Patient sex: F
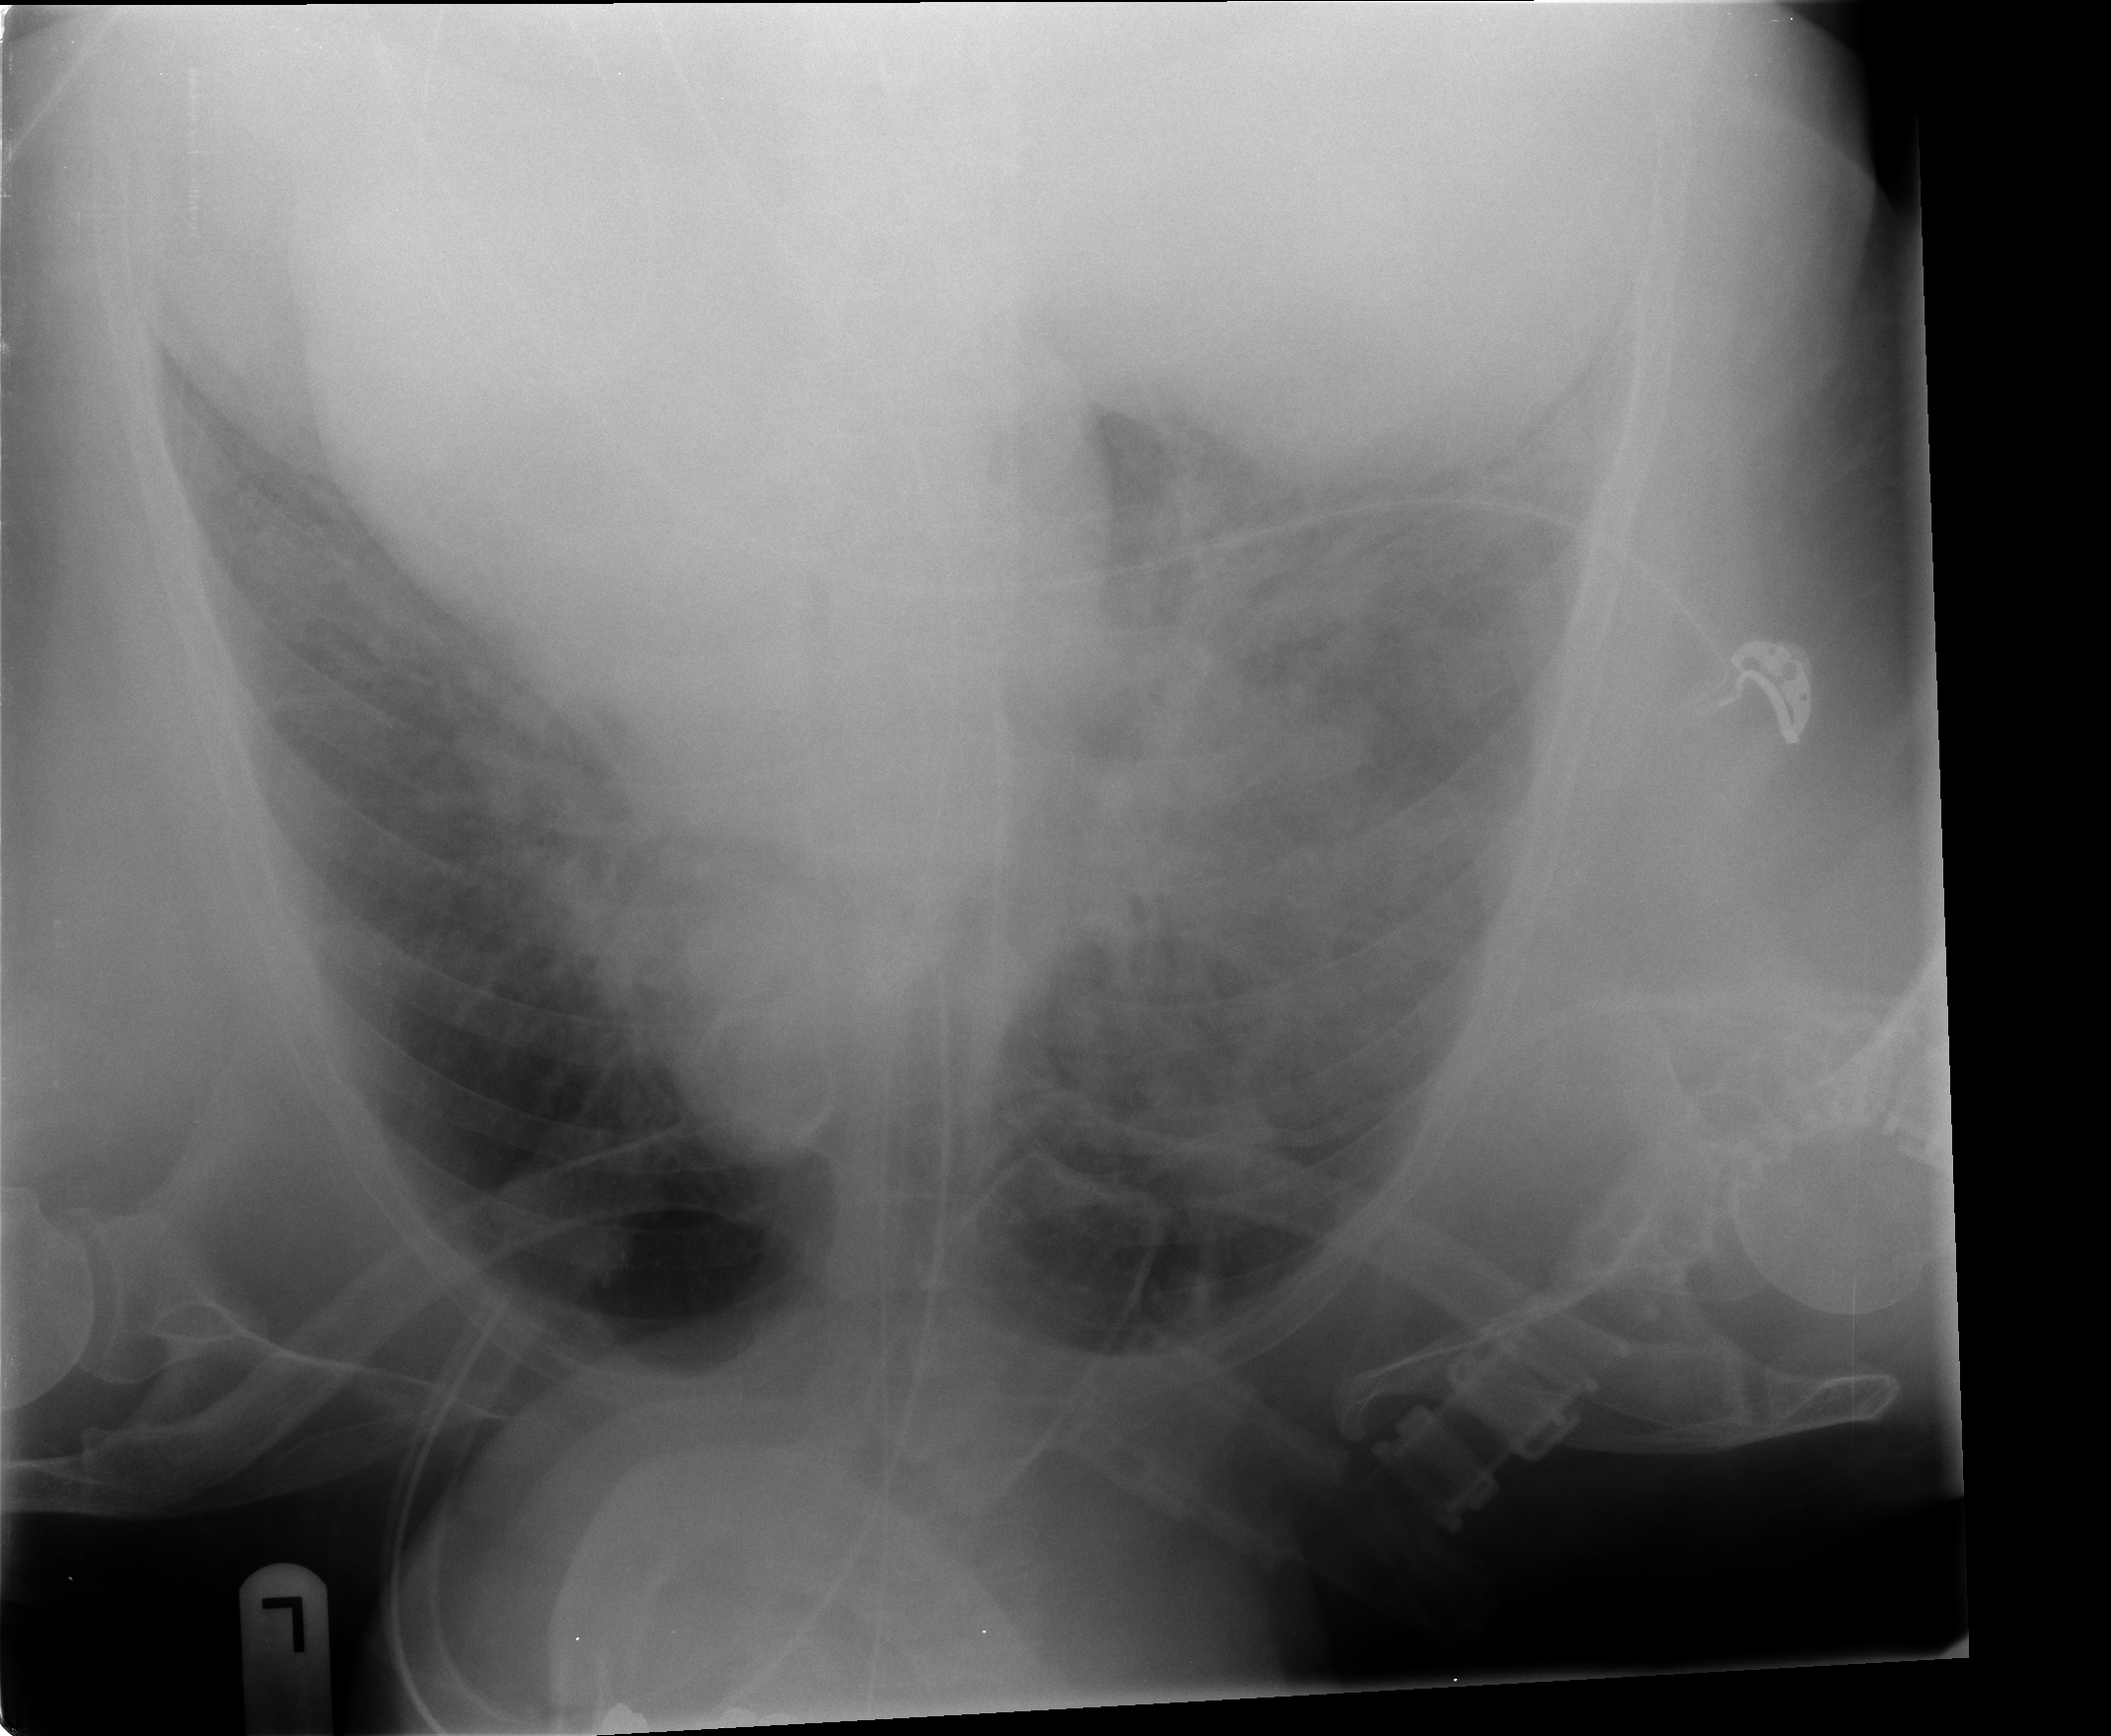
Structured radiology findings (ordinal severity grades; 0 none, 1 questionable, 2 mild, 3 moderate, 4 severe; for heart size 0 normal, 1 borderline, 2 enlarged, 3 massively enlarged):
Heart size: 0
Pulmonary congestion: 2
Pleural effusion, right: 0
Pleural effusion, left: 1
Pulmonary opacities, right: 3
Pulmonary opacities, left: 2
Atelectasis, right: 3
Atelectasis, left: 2